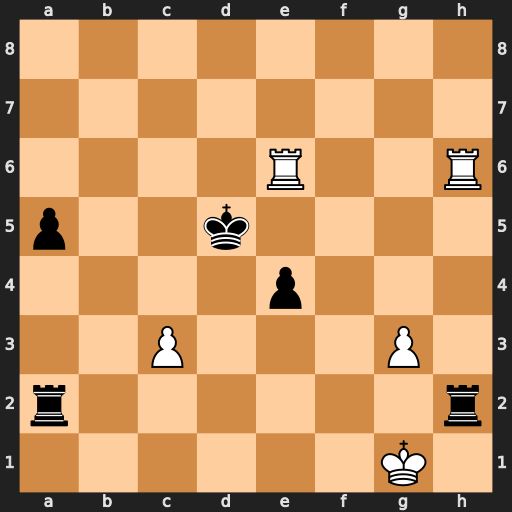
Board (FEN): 8/8/4R2R/p2k4/4p3/2P3P1/r6r/6K1
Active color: w
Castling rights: -
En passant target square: -
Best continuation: c4+ Kxc4 Rxh2